Question: I'm working on an application that will have an input field as . Which changes daily,
Based on the date the data will be displayed.
> I got the solution to my problem in
<URL>
this discussion .
But when i tried to code in intel XDK .its not displaying todays date . Here is the code.
'''
var date = new Date();
var day = date.getDate();
var month = date.getMonth() + 1;
var year = date.getFullYear();
if (month < 10) month = "0" + month;
if (day < 10) day = "0" + day;
var today = year + "-" + month + "-" + day;
document.getElementById("theDate").value = today;
'''
'''
<input type="date" id="theDate">
'''
I have tried same code in my project . But it gives result like
Thanks in advance.....
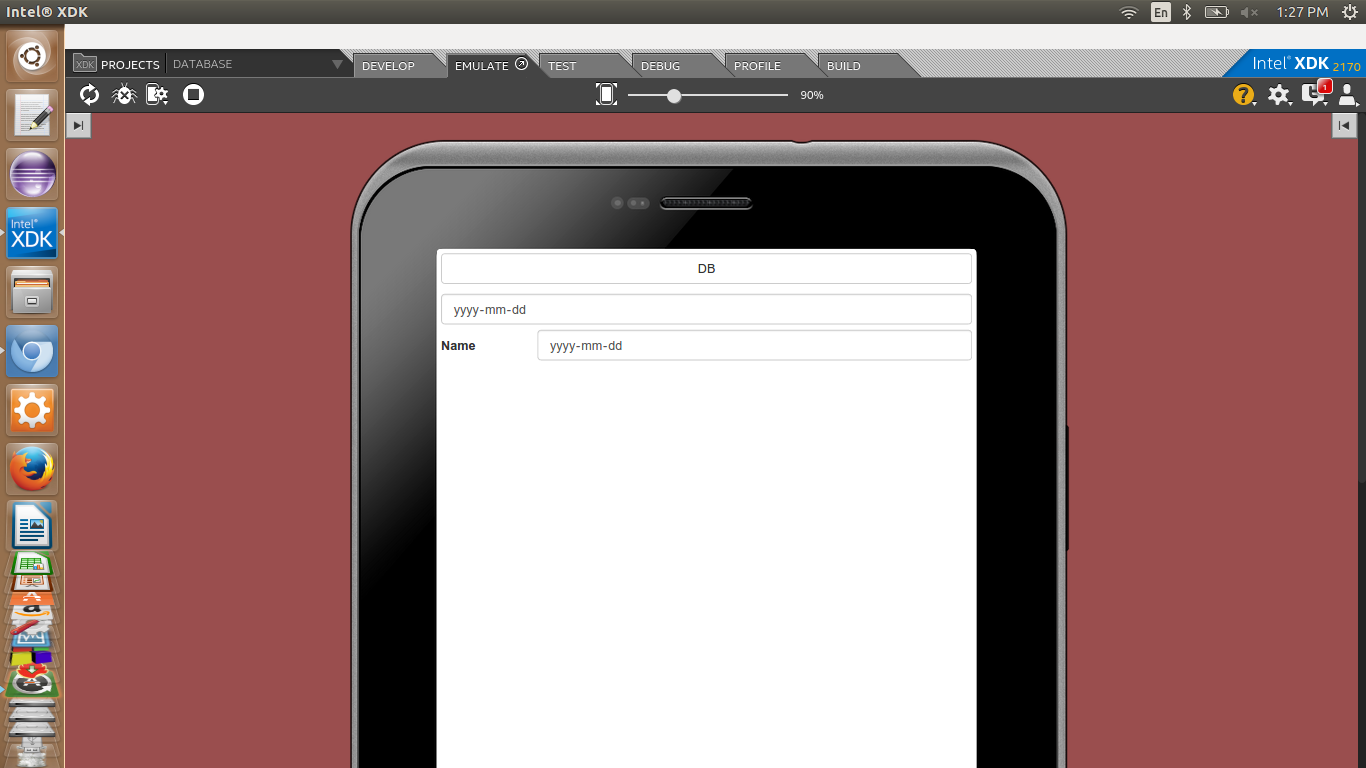
Answer: Moment.js is very helpful <URL>
1. First import Moment.js file into your code.
2. document.getElementById('today').value = moment().format('YYYY-MM-DD');
3. Use the above piece of code in the separate function where the page gets automatically loaded.
Thanks for replies.